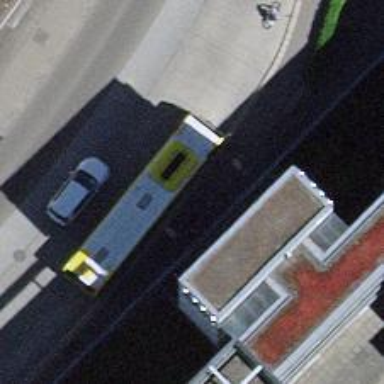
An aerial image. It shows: Platform for public transport with shelter.